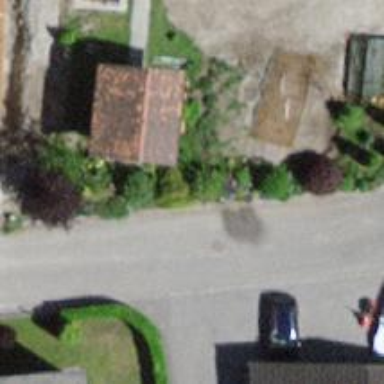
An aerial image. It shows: Driveway leading to service road.